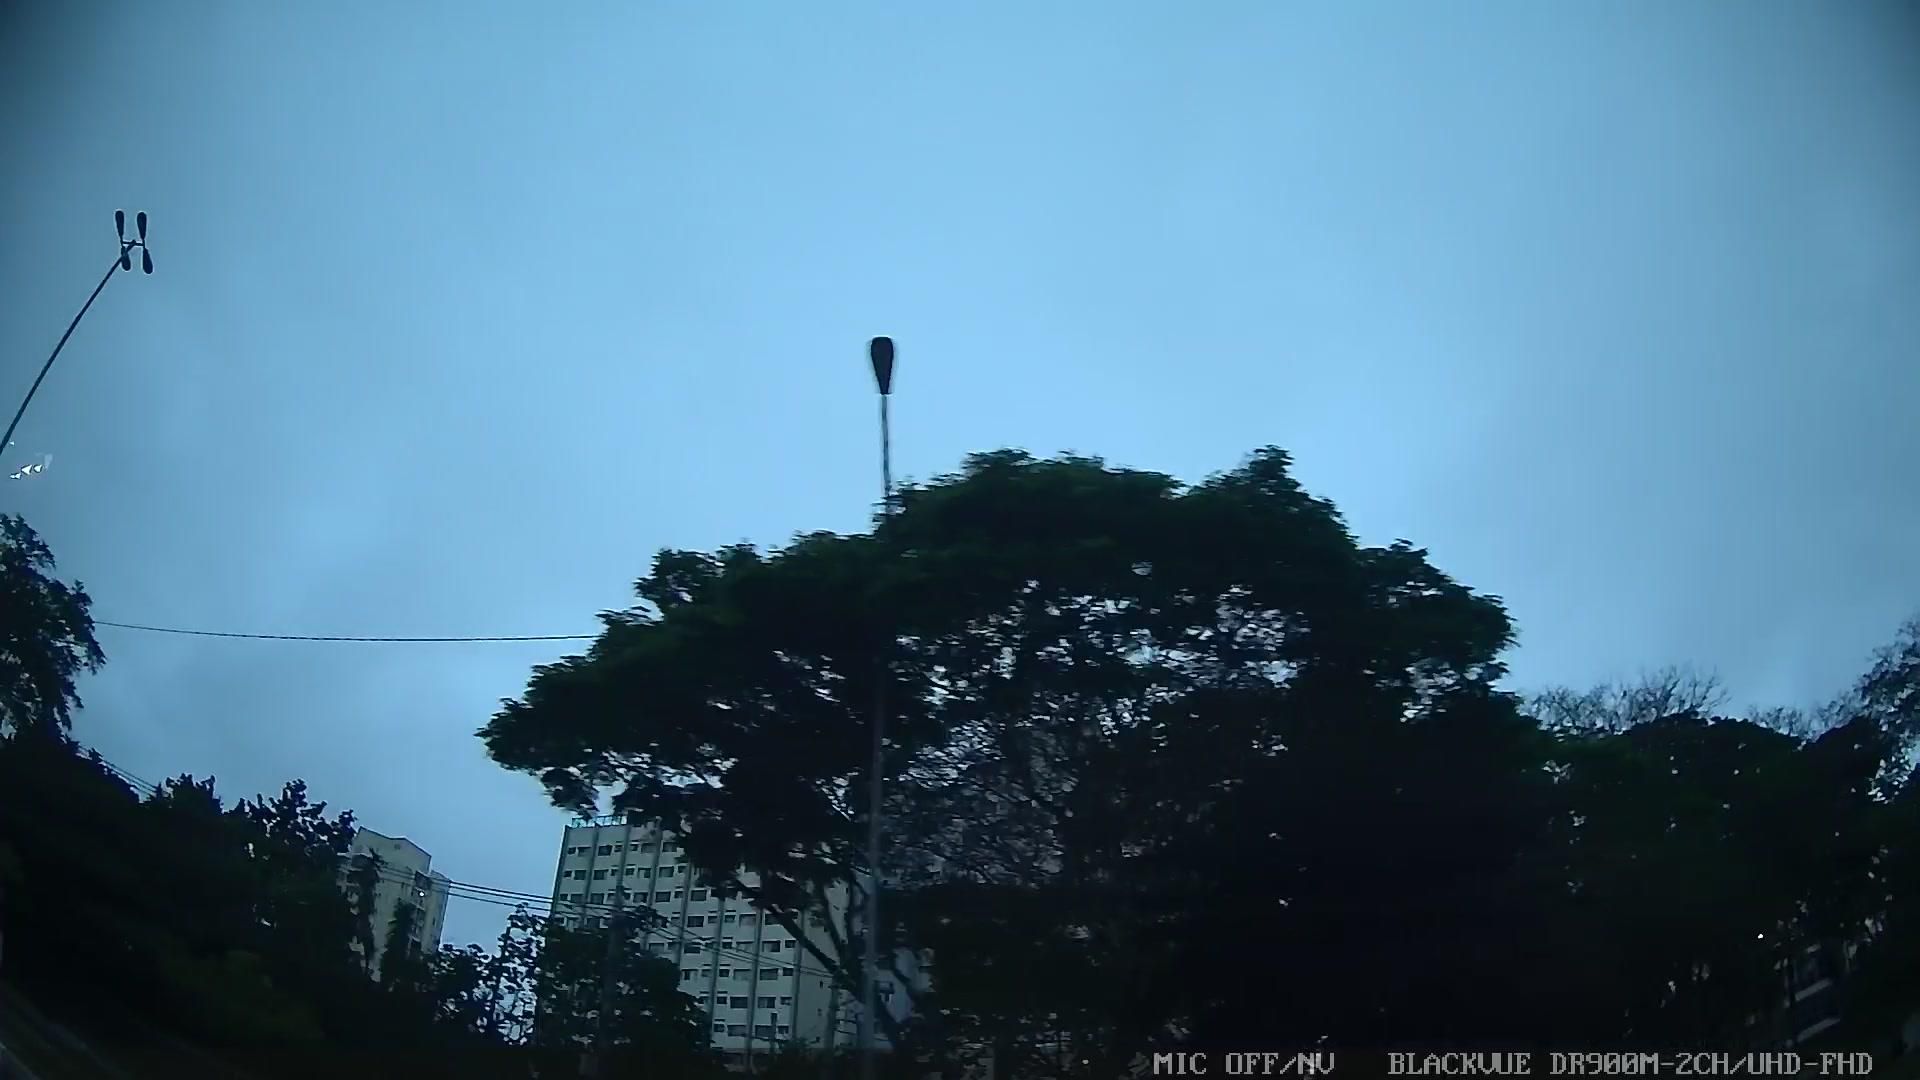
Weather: clear
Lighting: dusk/dawn
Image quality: good
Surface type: driving surface
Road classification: trunk
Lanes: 4
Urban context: urban centre
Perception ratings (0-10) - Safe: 3, Lively: 5.14, Beautiful: 5, Boring: 6.64, Depressing: 5.83, Wealthy: 1.59